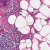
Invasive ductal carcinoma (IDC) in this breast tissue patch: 0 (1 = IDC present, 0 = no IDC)